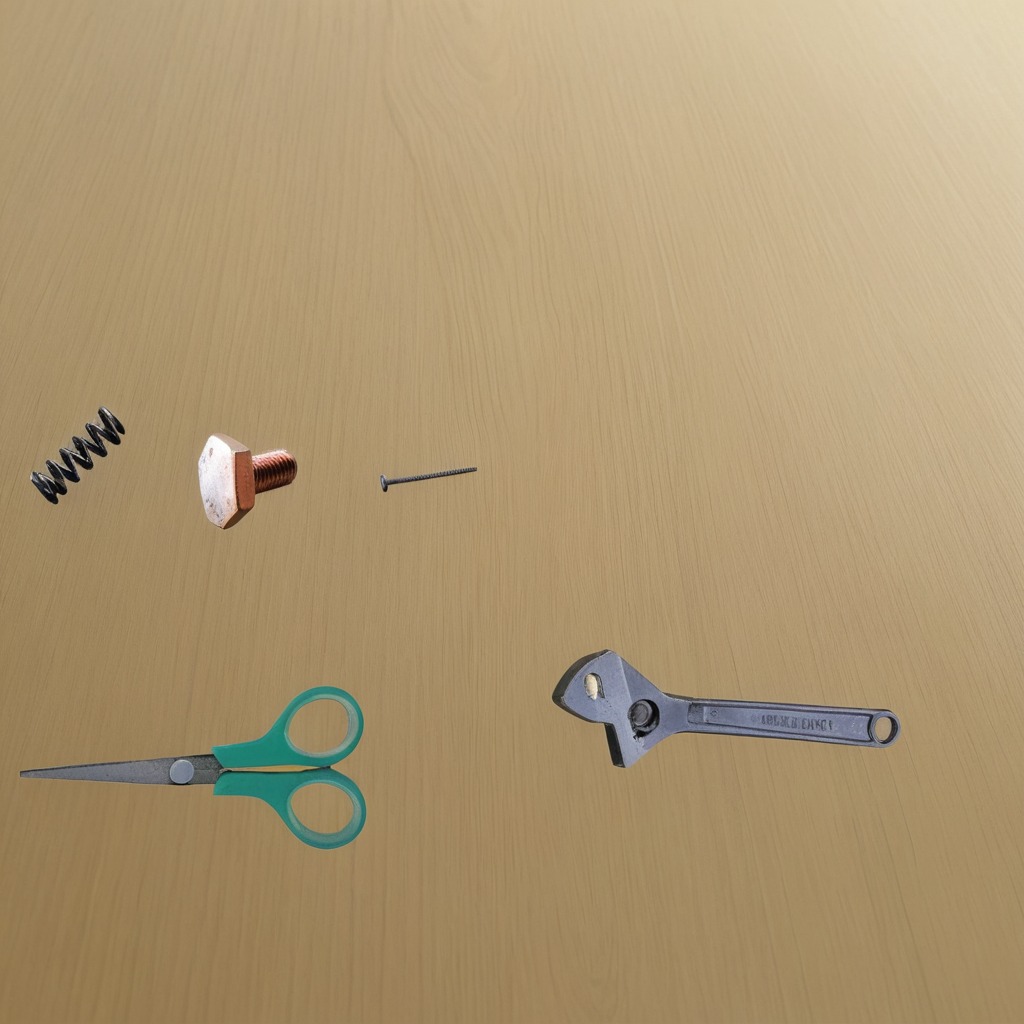
A machine screw, a nail, a coiled metal spring, scissors, and a wrench are lying on the plywood surface.